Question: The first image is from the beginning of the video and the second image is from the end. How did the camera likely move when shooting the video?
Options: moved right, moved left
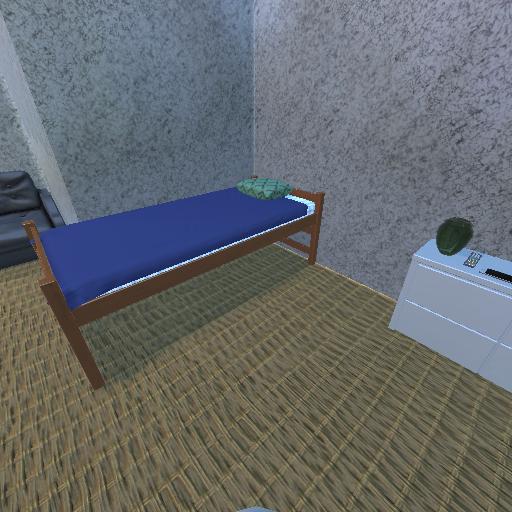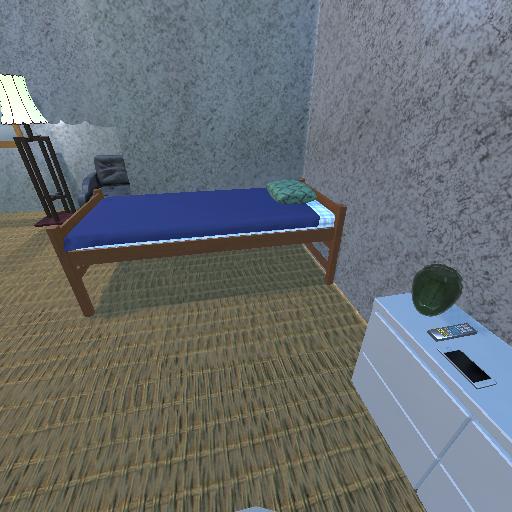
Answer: moved right